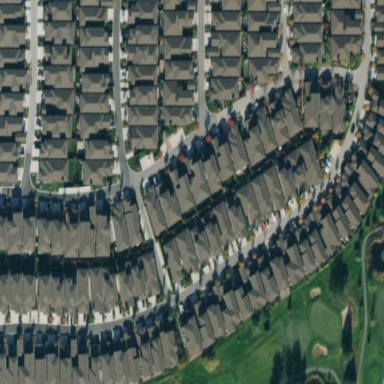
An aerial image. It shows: Residential area within neighborhood.